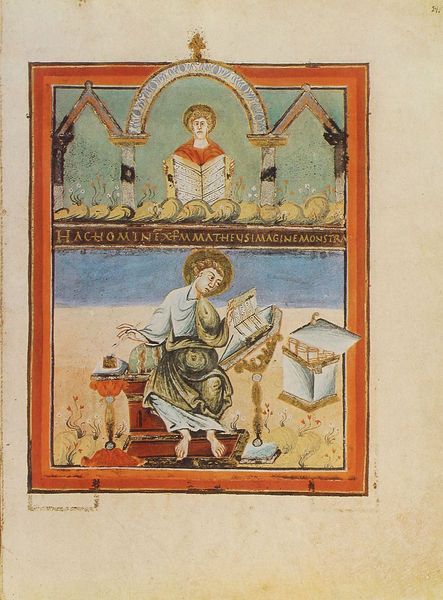
Titel: Evangeliar
Institution: Prag, Kapitulni Knihovna
Schlagwörter: blau, gemälde, mann, weiß, grün, sitzen, bunt, orange, säule, säulen, gras, rot, beige, rahmen, bild, figur, gold, person, farbig, schrift, wellen, bogen, rundbogen, thron, inschrift, lesen, tor, buch, kreuz, druck, seite, kiste, buchseite, heiligenschein, jesus, schreiben, heiliger, lesend, zweiteilig, blättern, latein, übereinander, buchmalerei, matthäus, faximile